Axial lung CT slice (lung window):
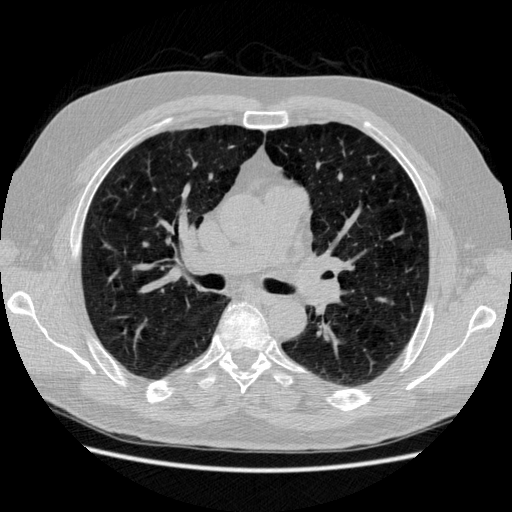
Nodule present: no